Interaction volume radius: 5 \u00c5
Interaction volume height: 10 \u00c5
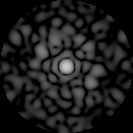
Disorder parameter: 0.7687